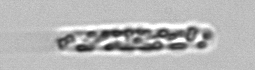
Label: Dactyliosolen_fragilissimus